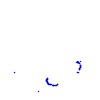
Particle: kaon